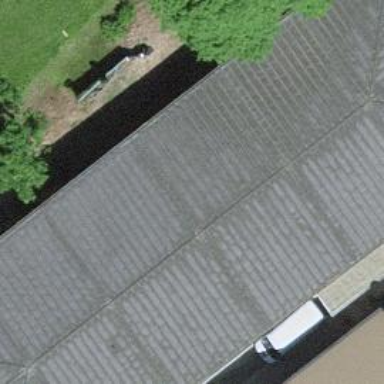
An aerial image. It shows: Warehouse building.